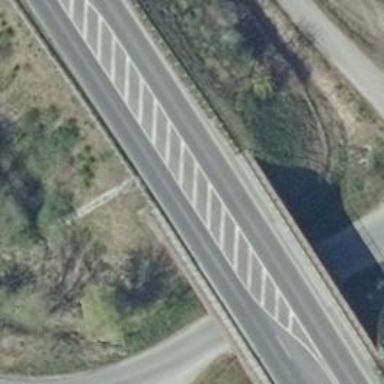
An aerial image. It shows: Asphalt primary motorway.